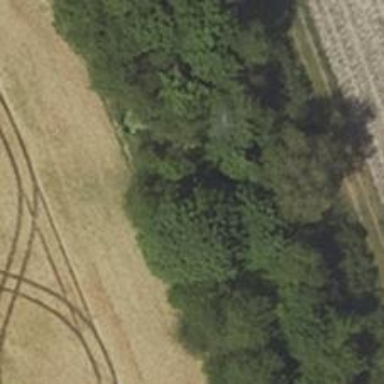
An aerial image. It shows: Row of deciduous broadleaved trees.